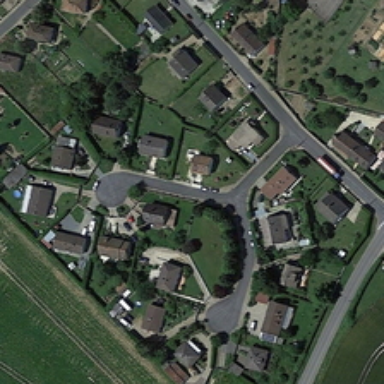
Many buildings and green trees are in a medium residential area .